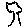
Label: tree